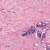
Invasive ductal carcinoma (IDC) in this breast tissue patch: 0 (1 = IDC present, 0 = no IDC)